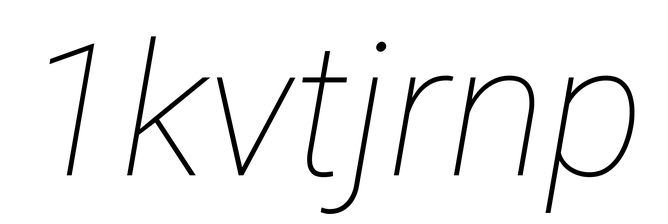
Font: Roboto-Italic_Thin_Italic